Question: I have had a mini-battle over the past two days and although I have solved it, its not in the way I expected.
ASP.NET 4.5 on Visual Studio 2013.
If you create a new project and fire it up for the first time, and register, everything is fine.
It creates a table called AspNetUsers and puts your in that table.
It also creates other tables (including - but not limited to)
- AspNetRoles - stores roles
- AspNetUserRoles - stores users in roles
So I used Database first to create Models and Controllers for all 3 tables so I can manage them from an interface (I know there used to be something built in to VS2010 but it seems to have disappeared - no worries as I learnt how to do DB first)
Problem is when I added a user to a role, the data showed in my database but when I tried to lockdown a controller method using the decorator:
'''
[Authorize(Roles="admin")]
public string test()
{
return "hello";
}
'''
everything started to go pear shaped.
So I tested User.IsInRole("admin") and to my dismay it returned false!
So I went down the journey of web.config (this tells the role manager to point at my DefaultConnection (which I am using for everything)
'''
<roleManager enabled="true" defaultProvider="SqlRoleManager">
<providers>
<add name="SqlRoleManager"
type="System.Web.Security.SqlRoleProvider"
connectionStringName="DefaultConnection"
applicationName="ConferenceOrg" />
</providers>
</roleManager>
'''
Then in code I used:
'''
string role = "admin";
if (!Roles.RoleExists(role))
{
Roles.CreateRole(role);
}
else
{
string[] usrs = { User.Identity.Name };
if (!User.IsInRole(role))
{
Roles.AddUsersToRole(usrs, role);
}
}
'''
Initially this didn't work because a stored procedure didn't exist.
So, I went to C:\Program Files (x86)\Microsoft Visual Studio 12.0\Common7\Tools\Shortcuts and fired up the Native Tools Cmd prompt (x86) and used that to add the stored procedures etc
Now the code above works but it has created a whole bunch of tables in addition to the original set.

The code creates the role in the new aspnet_roles table and it now creates my user in BOTH AspNetUsers and aspnet_users
So my next move is to just delete the tables I created with database first and redo it for the aspnet_ tables instead...
Not happy but it will work. Any thoughts on my situation?
Am I doing it right?
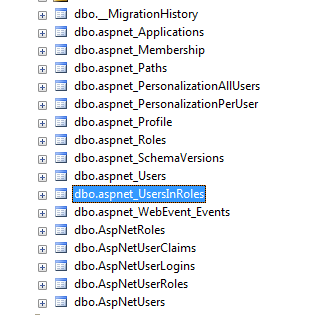
Answer: Your project is mixed with and .
You only need one Membership which is <URL>.
In ASP.Net Identity, you do not need to configure any setting in .
## How to Solve it
Now your database is a mess. Since your application is new and no existing users, it is easily to recreate a new Application and new Database, and start all over again.
Then make sure both User and Role are assigned to table.